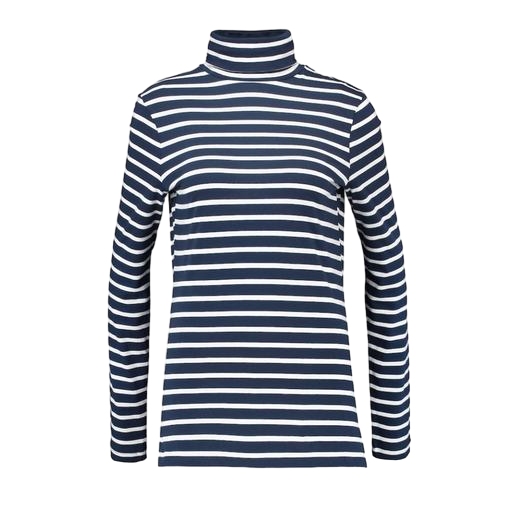
blue long-sleeved striped top, blue women's striped long-sleeve t-shirt, high-neck top, white background